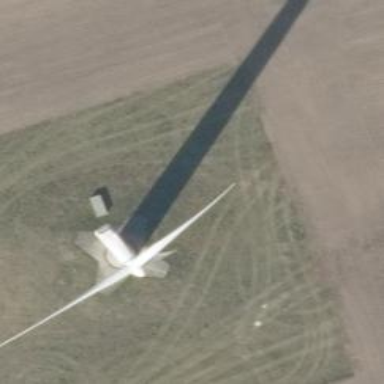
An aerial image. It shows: Wind power generator.